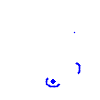
Particle: pion